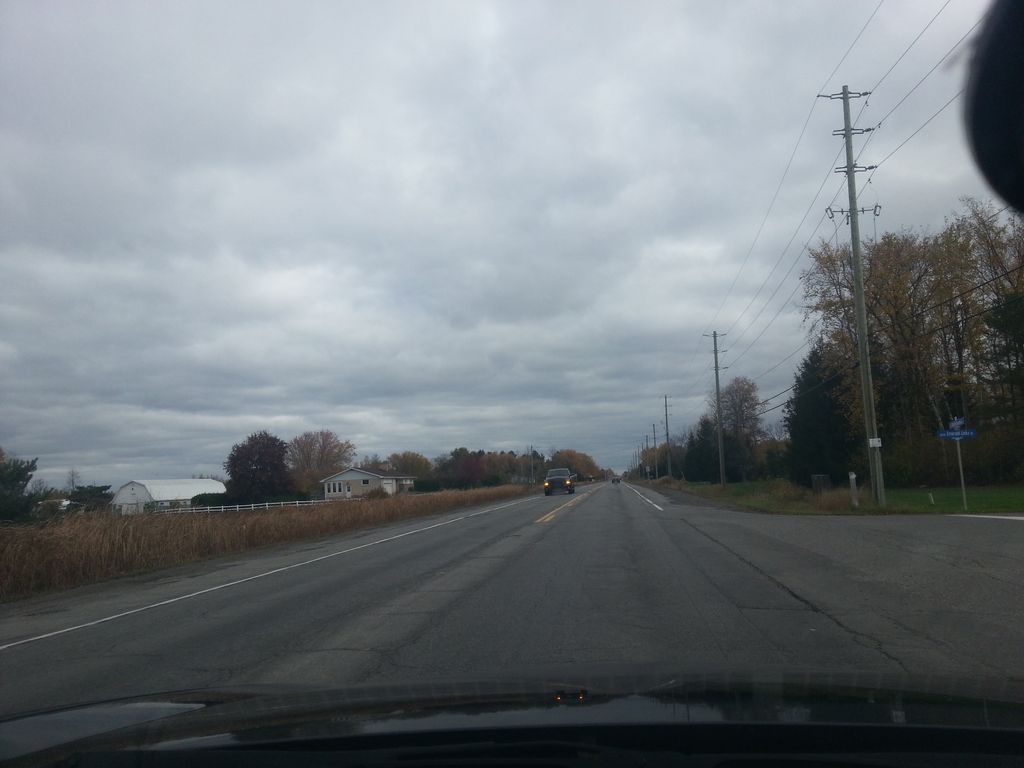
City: ottawa-gatineau